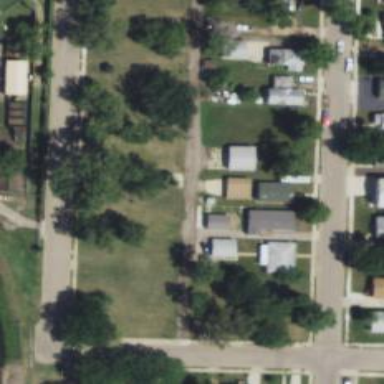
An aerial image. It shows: Alley classified as service road.